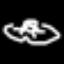
Label: frog